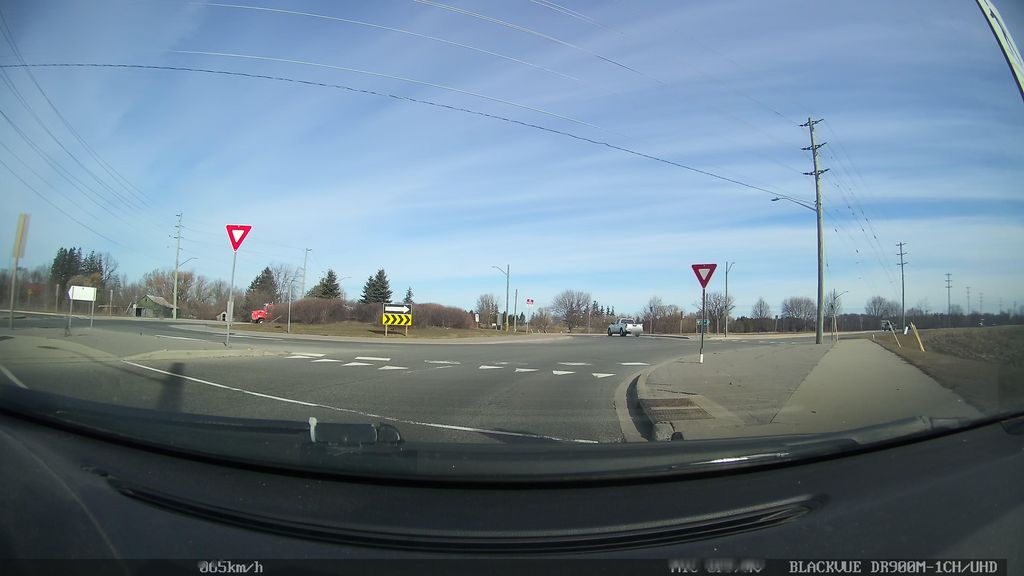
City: kitchener-waterloo